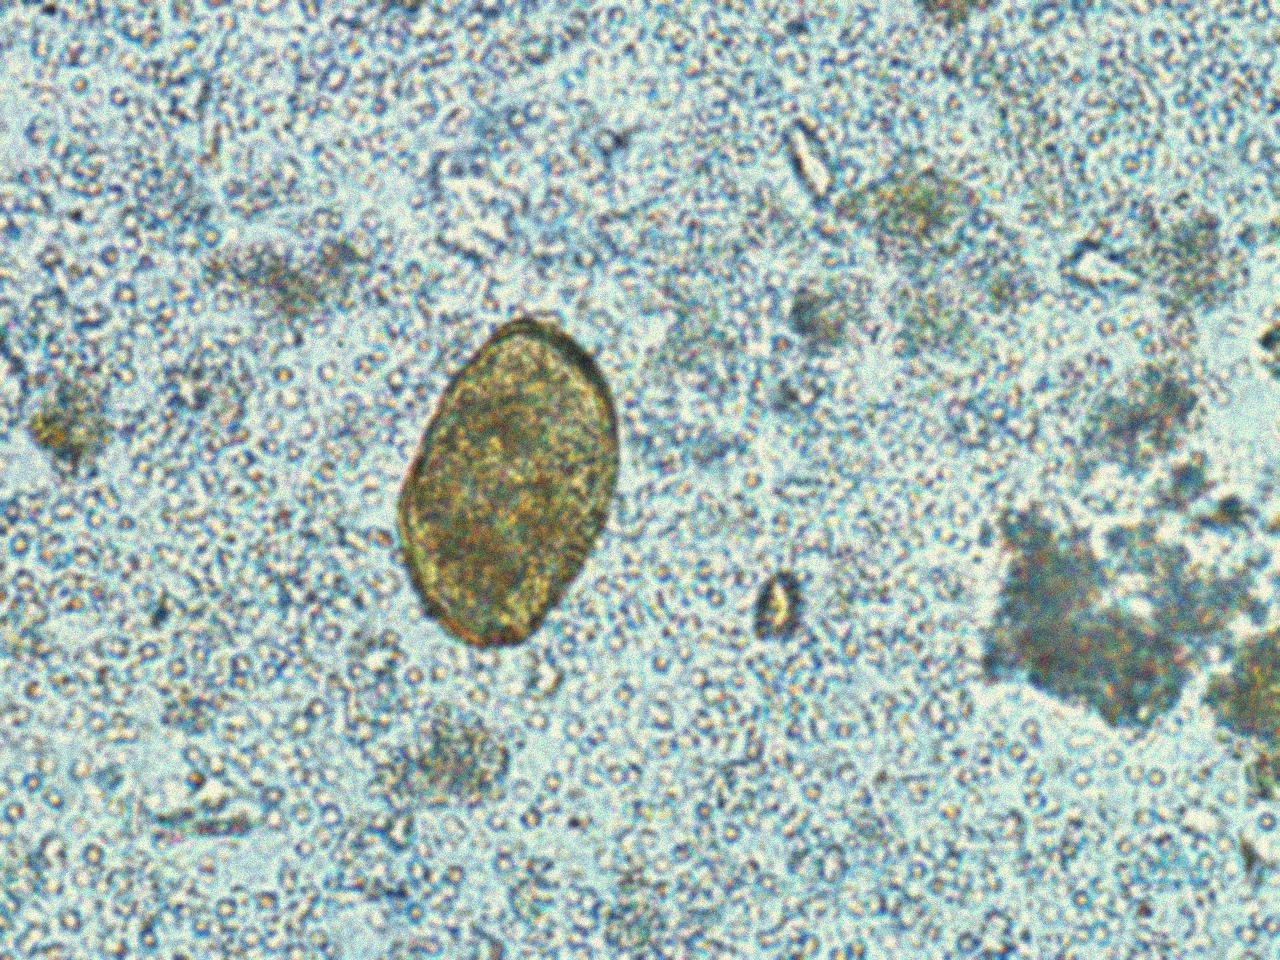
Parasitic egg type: Paragonimus spp